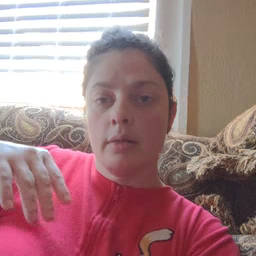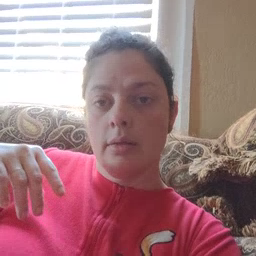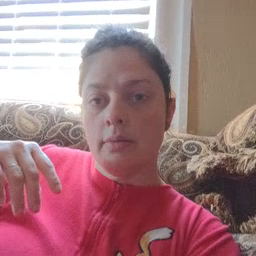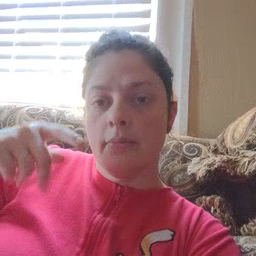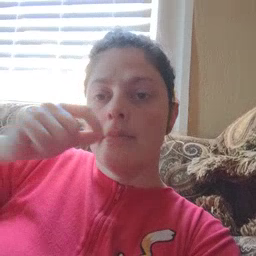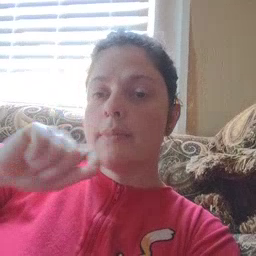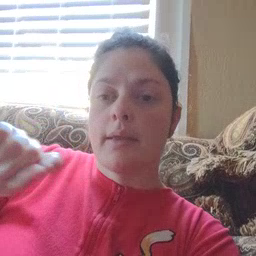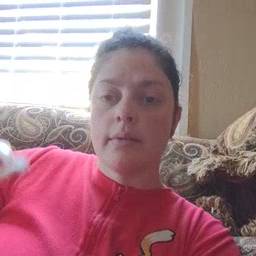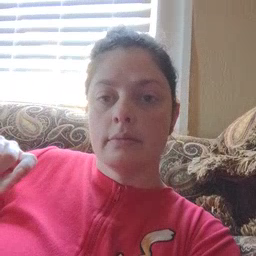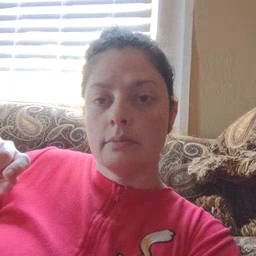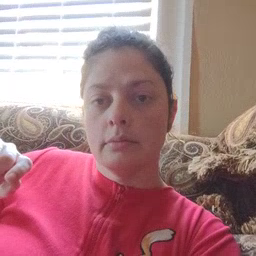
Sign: pen